Question: I want to draw two pointsline in a histogram by gnuplot, The result chart is not exactly what I wanted. Actually, I want points in two pointlines(the pink one and the lightgreen one) align the center of two types of pillars, so the lightgreen one keeps still, while the pink one move a little to the right, just like the black one I have drawn.
the 'test.dat' is as follow:
and the 'plt' file:
'''
set style data histogram
unset key
set yrange[0:12]
set y2range[0:25]
plot "test.dat" using 2:xticlabel(1) axis x1y1,"test.dat" using 3:xticlabel(1) axis x1y2 with linespoints,"test.dat" using 4:xticlabel(1) axis x1y1,"test.dat" using 5:xticlabel(1) axis x1y2 with linespoints
'''

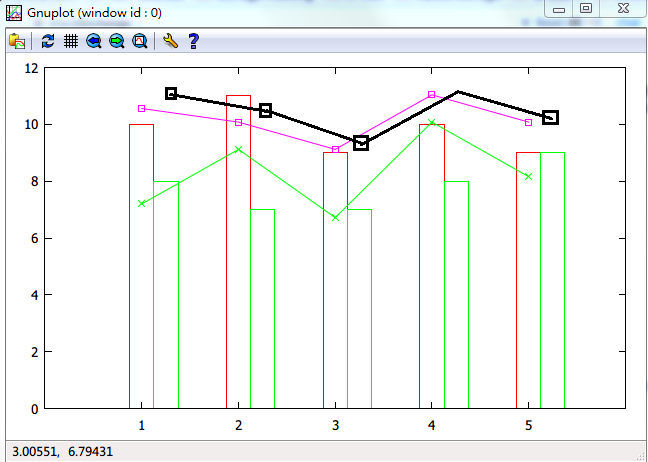
Answer: My answer is based on <URL> which uses boxes instead of a histogram. The benefit is that, you know exactly where those boxes are placed, which you can exploit for the line plot.
Here's the code:
'''
dx=1.
n=2.
total_box_width_relative=0.25
gap_width_relative=0.1
d_width=(gap_width_relative+total_box_width_relative)*dx/n
set boxwidth total_box_width_relative/n relative
set style fill transparent solid 0.5 noborder
plot "test.dat" u ($1):2 w boxes lc rgb"green" notitle,\
"test.dat" u ($1+d_width):4 w boxes lc rgb"red" notitle, "test.dat" u ($1):3 w linespoints notitle,\
"test.dat" u ($1+d_width):5 w linespoints notitle
set yrange [0:15]
replot
'''
Some explanations to the code:
- 'dx'- 'n'- 'total_box_width_relative''gap_width_relative'- 'set ...'- '($1)''($1+d_width)'- 'set yrange'
The plot will look like this:

I changed the data for the line plots with regard to the data you provided. This was done only to bring the points closer to the boxes and illustrate the effect.